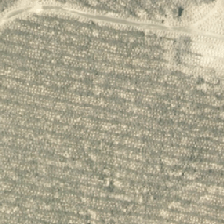
Land cover: harvested_forest